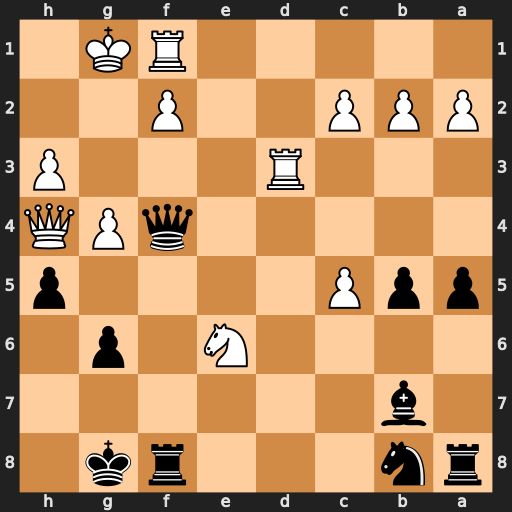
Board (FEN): rn3rk1/1b6/4N1p1/ppP4p/5qPQ/3R3P/PPP2P2/5RK1
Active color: b
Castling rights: -
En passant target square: -
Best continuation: Qe4 f3 Qxe6